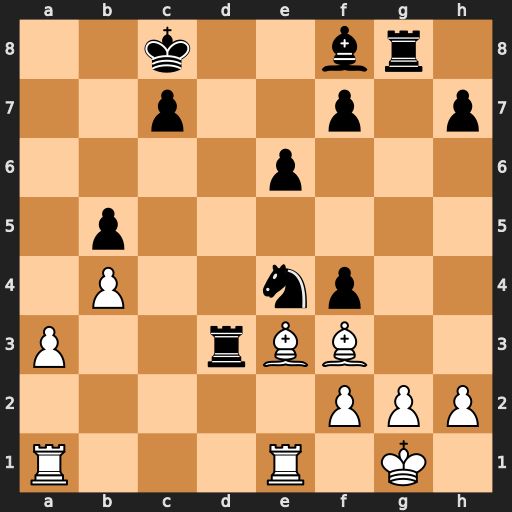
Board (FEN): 2k2br1/2p2p1p/4p3/1p6/1P2np2/P2rBB2/5PPP/R3R1K1
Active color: w
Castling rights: -
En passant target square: -
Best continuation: Bxe4 fxe3 Bxd3 exf2+ Kxf2